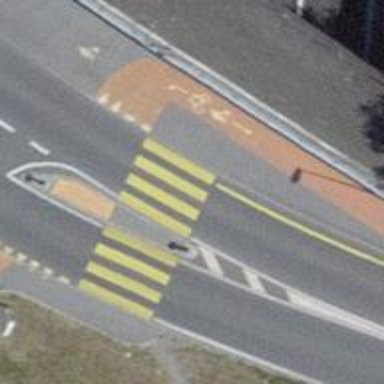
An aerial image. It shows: Kerb barrier.